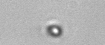
Label: nanoplankton_mix